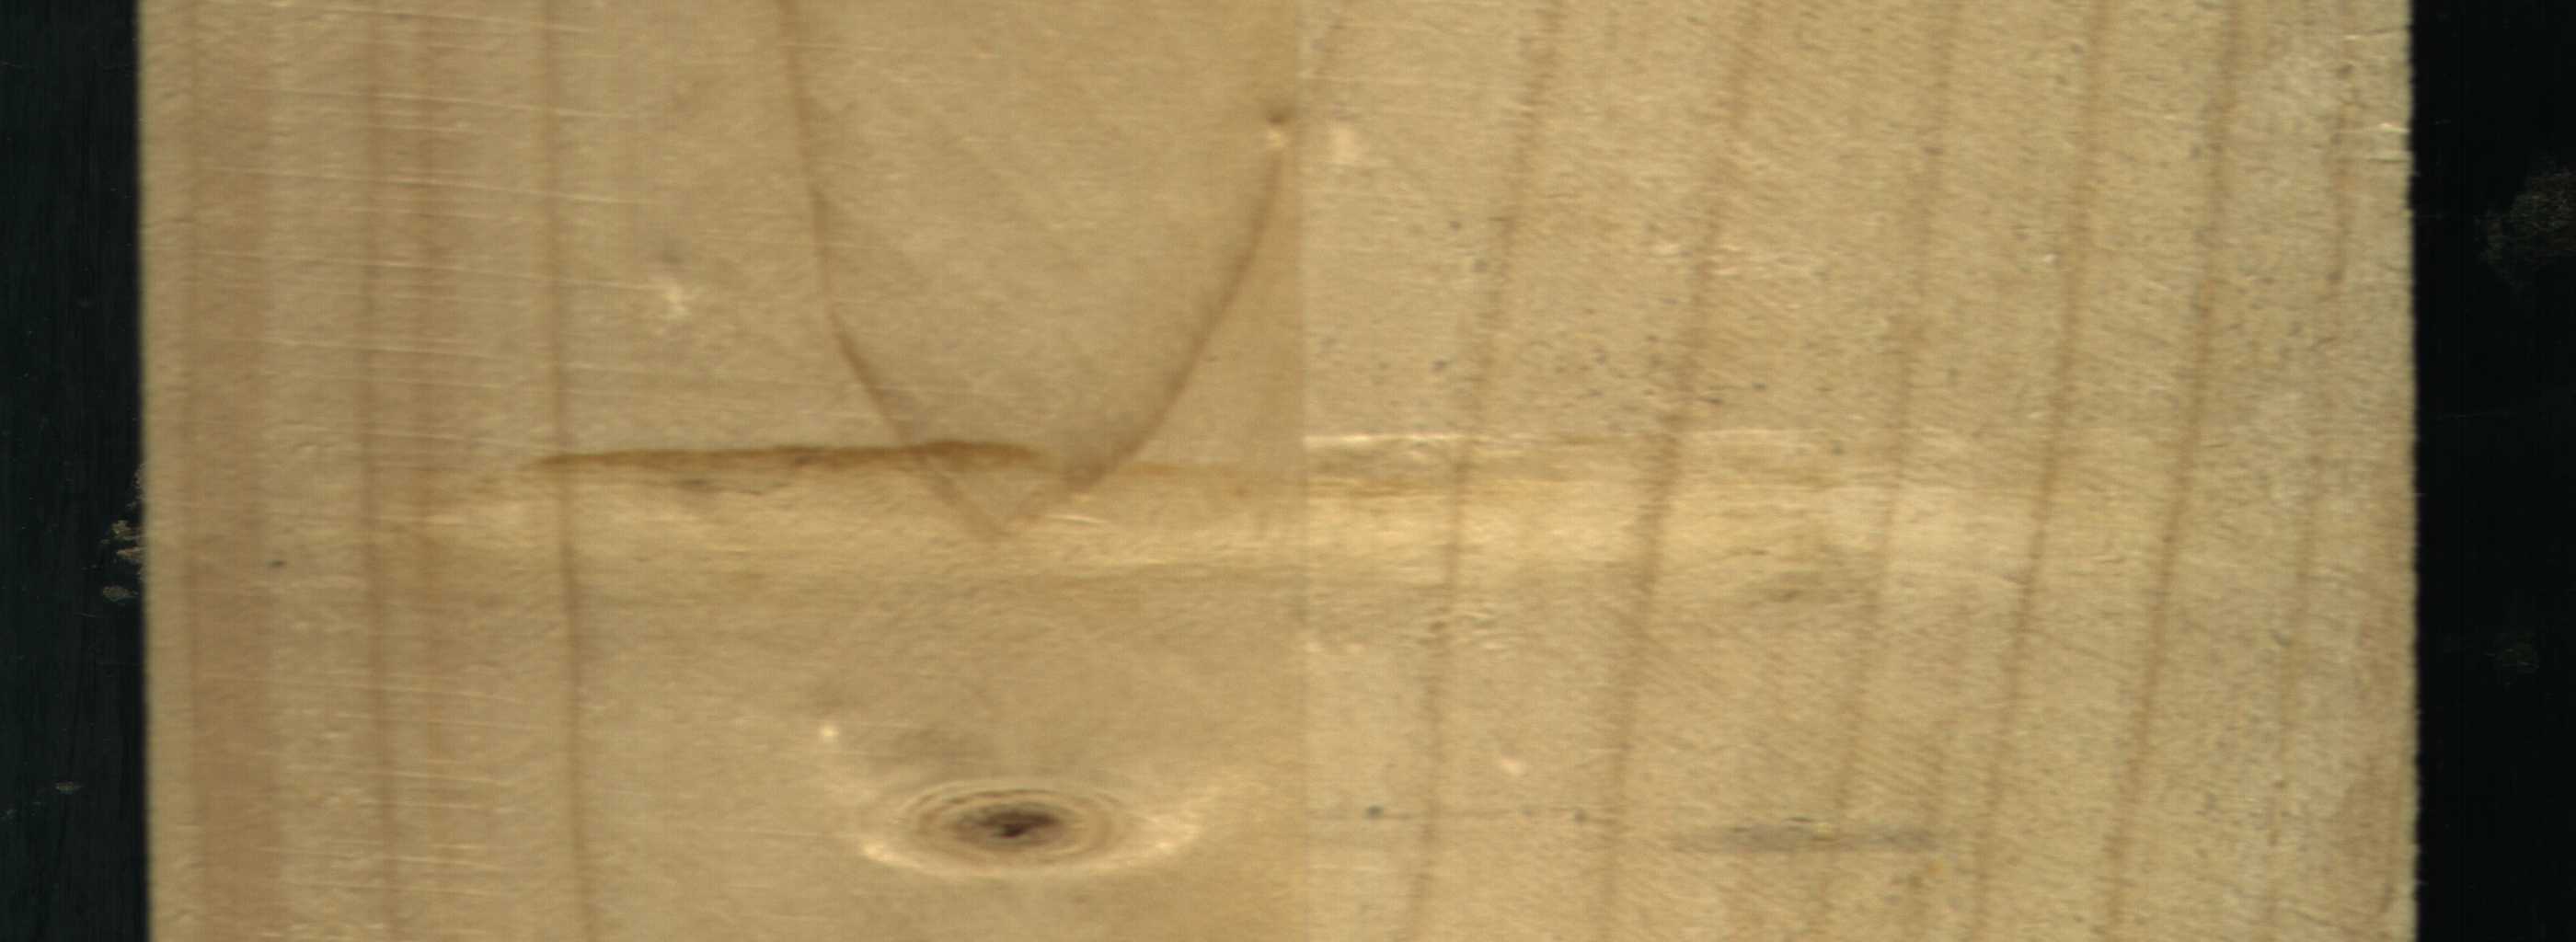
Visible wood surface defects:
Live_Knot